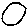
Label: circle